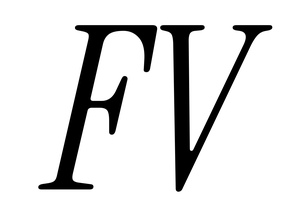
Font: InstrumentSerif-Italic